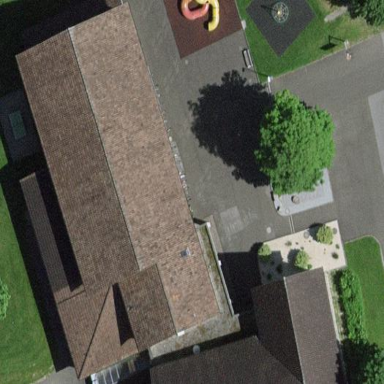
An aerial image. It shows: School building.